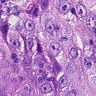
Metastatic tissue present: yes